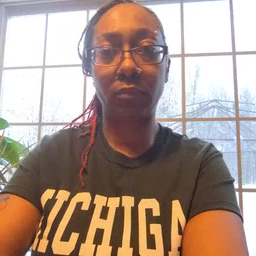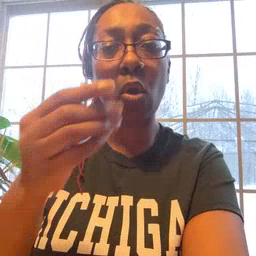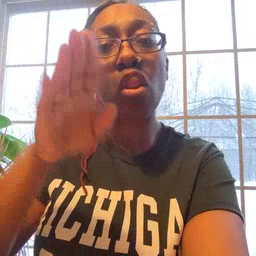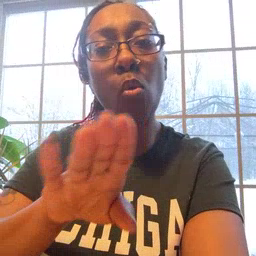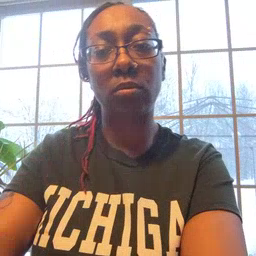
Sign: close